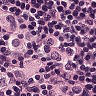
Metastatic tissue present: yes